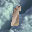
Label: 1